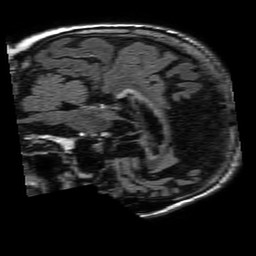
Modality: FLAIR
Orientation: sagittal
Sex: male
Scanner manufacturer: philips
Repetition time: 11 s
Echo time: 0.125 s